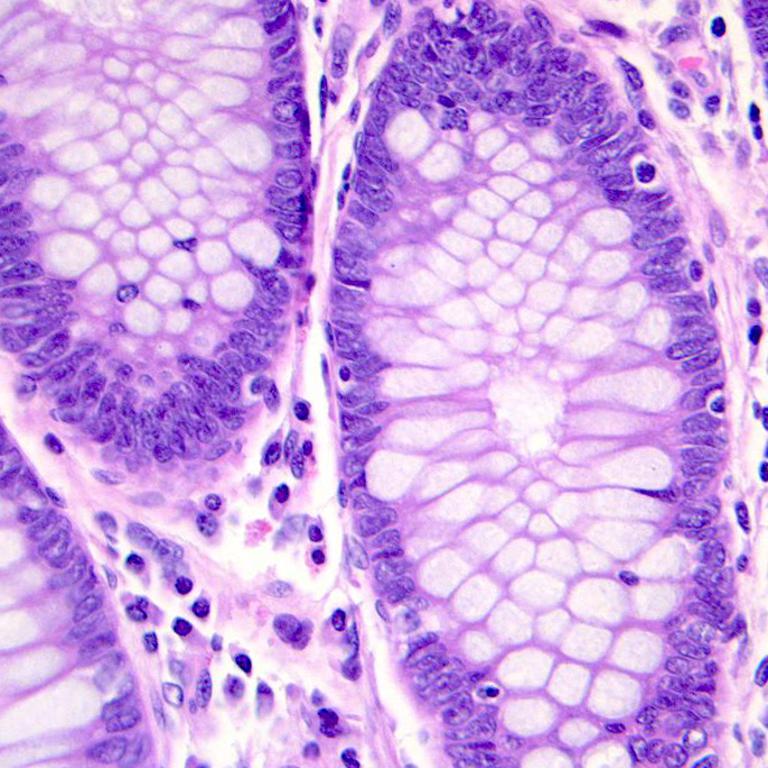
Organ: colon
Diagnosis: benign